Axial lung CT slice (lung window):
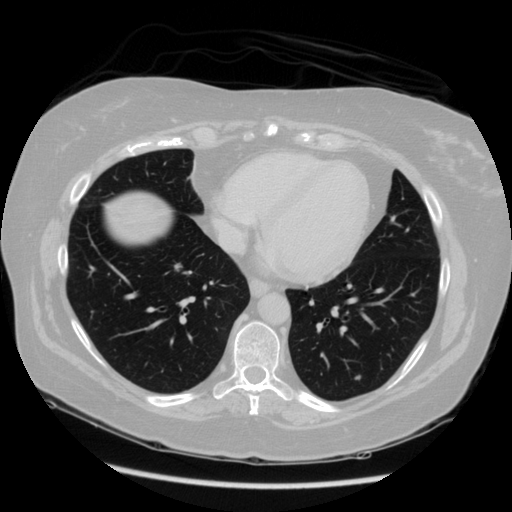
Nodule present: yes
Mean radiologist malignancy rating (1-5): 3.25